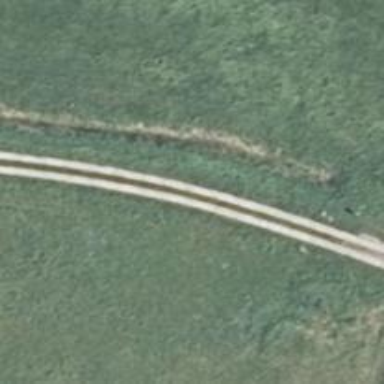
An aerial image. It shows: Track road with concrete surface and grade 1 track type.